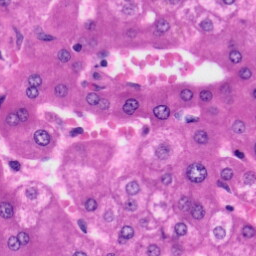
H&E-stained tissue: Liver